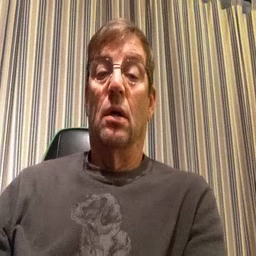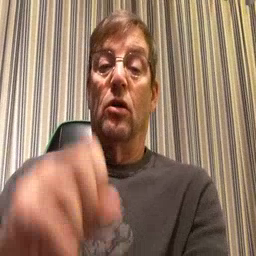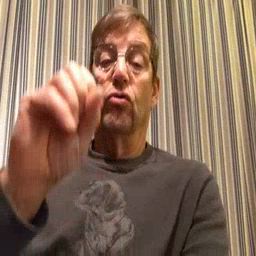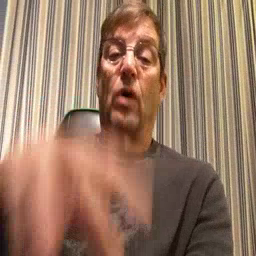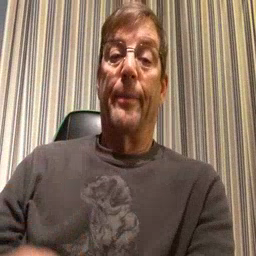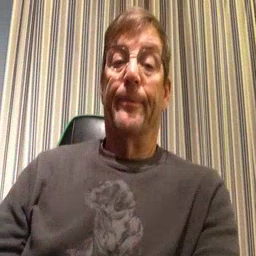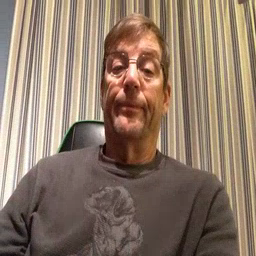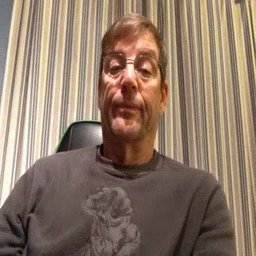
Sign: drop